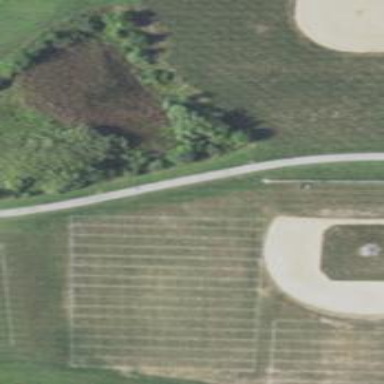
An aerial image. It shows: Softball pitch for leisure sports.